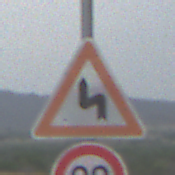
Verkehrszeichen: DoppelkurveZunaechstLinks
Zusatzzeichen unten: Geschwindigkeit80
Umgebung: Outdoor, Nature
Tageszeit: Midday
Wetter: PartlyCloudy
Licht: Natural
Jahreszeit: NotSpecified
Kontrast: LowContrast